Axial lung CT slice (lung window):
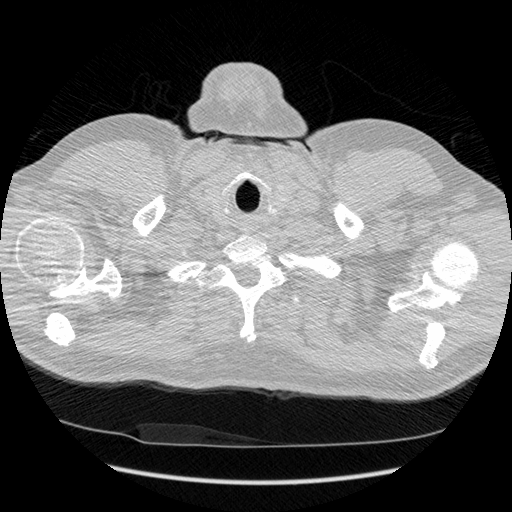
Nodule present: no